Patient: sex M, age 63
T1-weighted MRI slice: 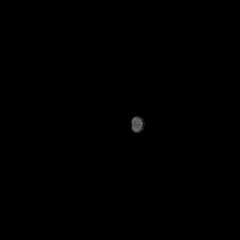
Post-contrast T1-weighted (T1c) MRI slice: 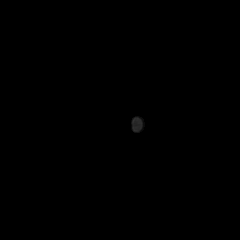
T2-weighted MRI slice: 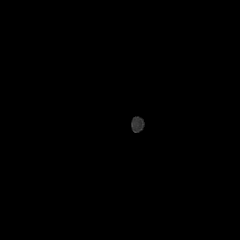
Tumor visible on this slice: no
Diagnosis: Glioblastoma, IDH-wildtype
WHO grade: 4